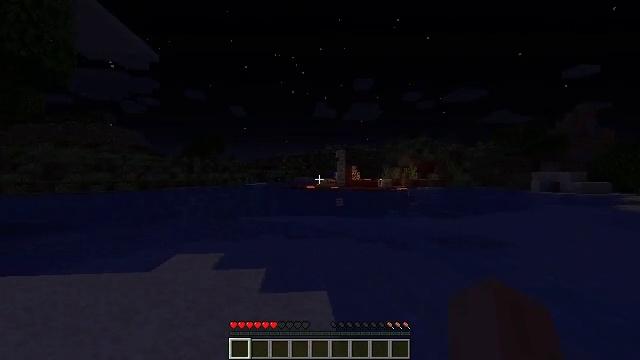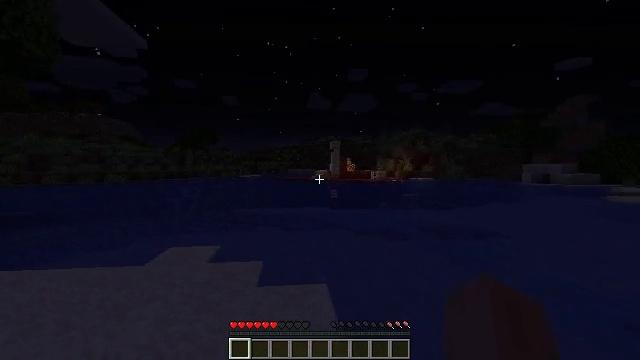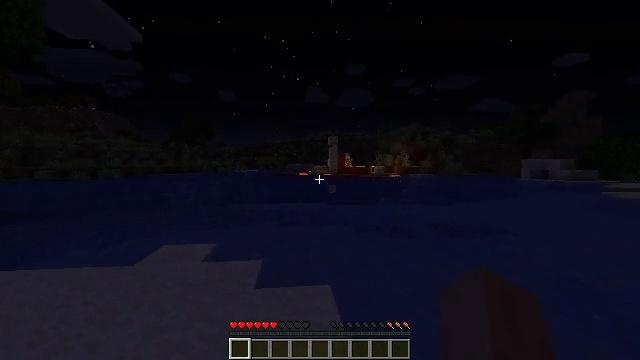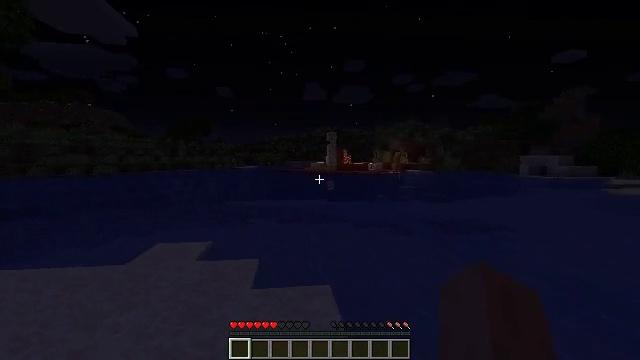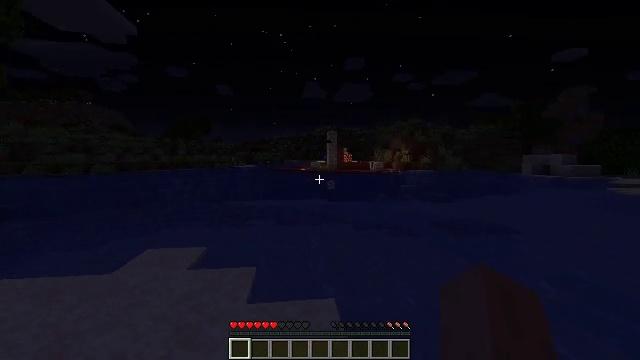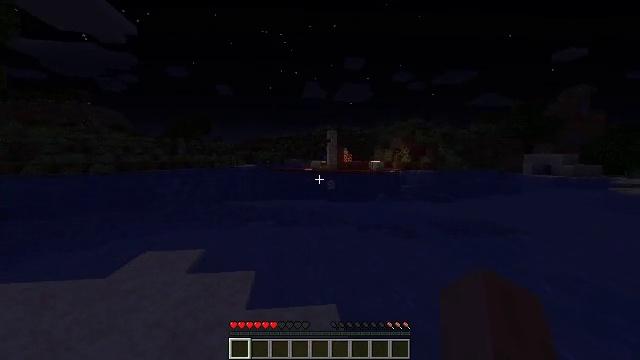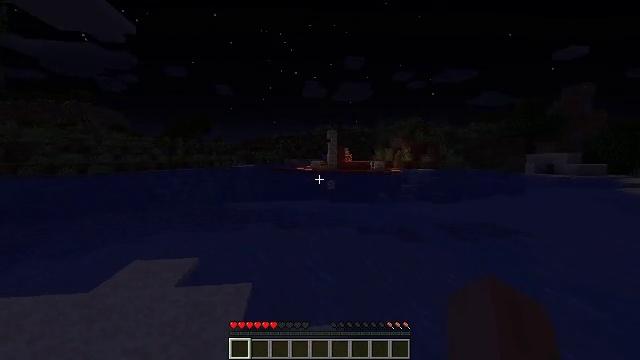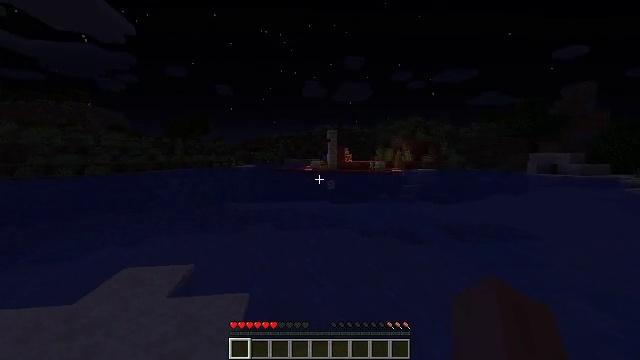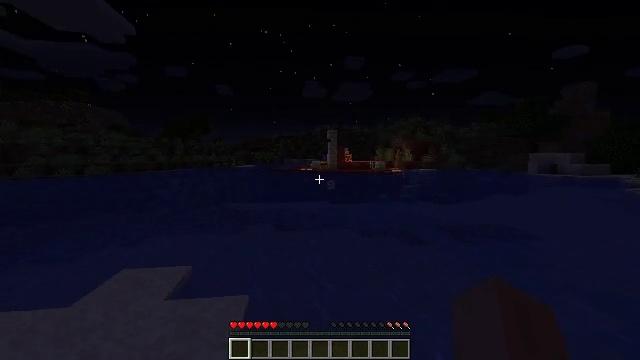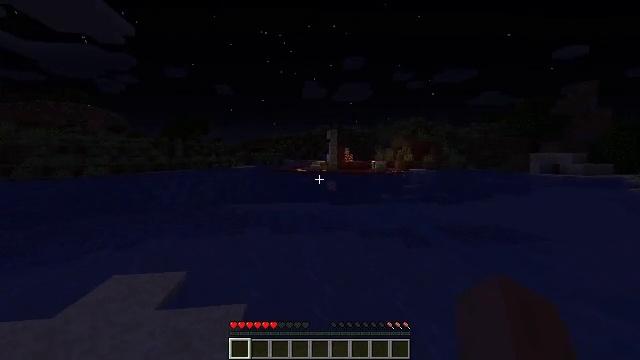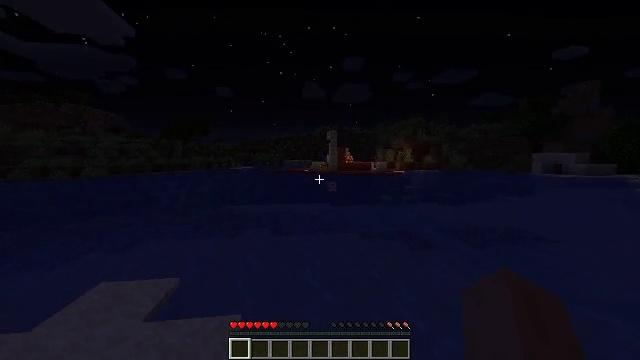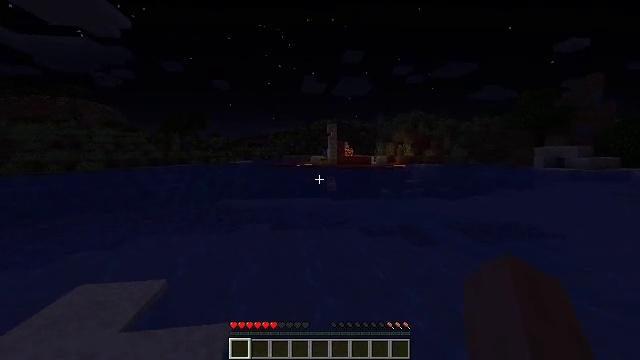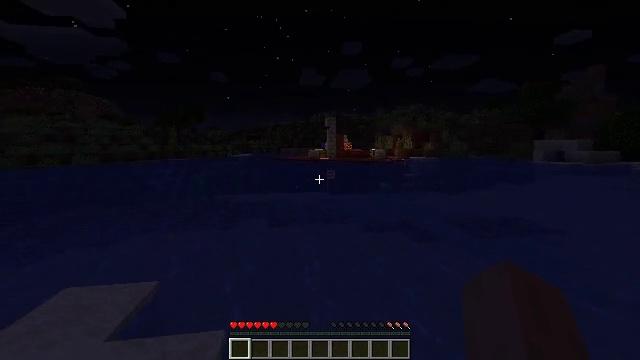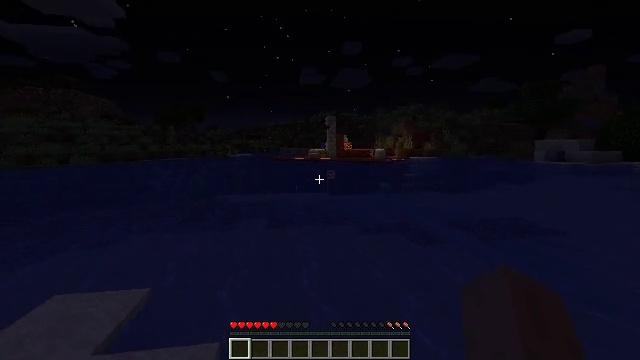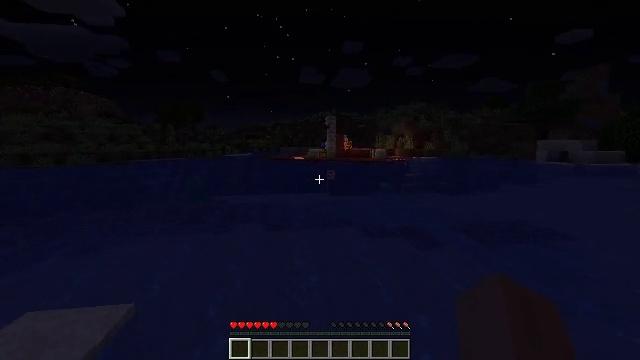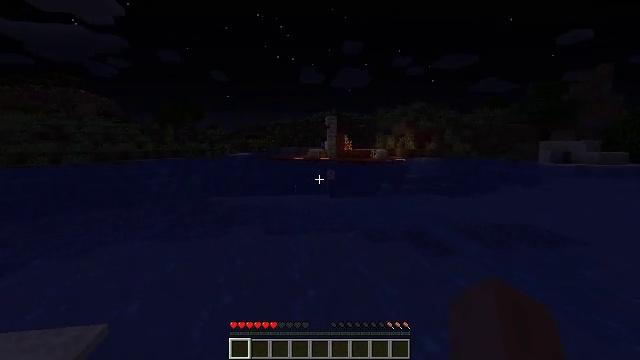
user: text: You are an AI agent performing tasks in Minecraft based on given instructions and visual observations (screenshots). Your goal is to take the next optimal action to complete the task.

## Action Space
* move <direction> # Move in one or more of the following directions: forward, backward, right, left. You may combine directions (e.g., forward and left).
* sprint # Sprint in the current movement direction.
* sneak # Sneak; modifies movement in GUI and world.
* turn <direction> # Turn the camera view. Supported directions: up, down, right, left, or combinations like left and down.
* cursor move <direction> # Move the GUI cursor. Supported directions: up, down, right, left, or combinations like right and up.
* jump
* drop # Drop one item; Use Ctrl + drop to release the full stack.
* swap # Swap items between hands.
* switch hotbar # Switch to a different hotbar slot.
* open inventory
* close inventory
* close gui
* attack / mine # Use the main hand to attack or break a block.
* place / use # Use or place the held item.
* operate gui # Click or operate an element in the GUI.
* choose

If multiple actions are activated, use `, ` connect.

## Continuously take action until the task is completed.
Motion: motion action
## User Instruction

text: Dig up the grass block for dirt.
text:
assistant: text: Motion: move forward, turn right and down
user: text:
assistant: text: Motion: move forward, turn down
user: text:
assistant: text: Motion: move forward
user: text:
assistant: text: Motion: move forward
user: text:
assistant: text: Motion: move forward
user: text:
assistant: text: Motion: move forward
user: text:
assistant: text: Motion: move forward
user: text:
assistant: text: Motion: move forward
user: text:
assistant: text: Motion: move forward
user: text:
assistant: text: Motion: move forward
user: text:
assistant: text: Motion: move forward, turn down
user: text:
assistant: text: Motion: move forward, turn down
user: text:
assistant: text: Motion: move forward
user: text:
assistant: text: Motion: move forward
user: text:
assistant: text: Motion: move forward
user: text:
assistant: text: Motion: move forward
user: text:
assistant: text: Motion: move forward
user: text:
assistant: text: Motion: move forward, jump
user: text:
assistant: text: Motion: move forward, jump
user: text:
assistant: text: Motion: move forward, jump
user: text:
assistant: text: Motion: move forward, jump
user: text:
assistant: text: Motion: move forward, jump
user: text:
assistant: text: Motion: move forward, jump
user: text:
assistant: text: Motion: move forward, jump
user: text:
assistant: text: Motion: move forward, jump
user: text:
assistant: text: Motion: move forward, jump
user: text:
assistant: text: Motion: move forward, jump
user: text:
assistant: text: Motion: move forward, jump
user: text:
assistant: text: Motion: move forward, jump
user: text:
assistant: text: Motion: move forward, jump